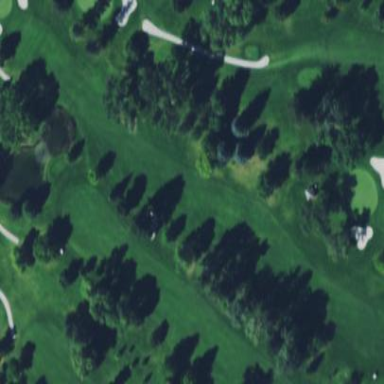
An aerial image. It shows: Golf fairway surrounded by grass.